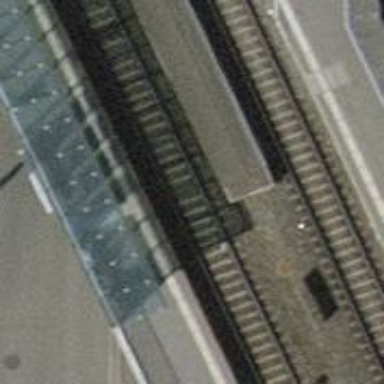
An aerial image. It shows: Bridge with single railway track electrified by contact line.